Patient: sex F, age 69
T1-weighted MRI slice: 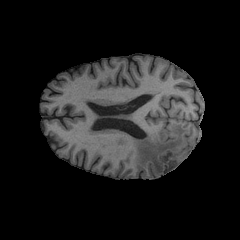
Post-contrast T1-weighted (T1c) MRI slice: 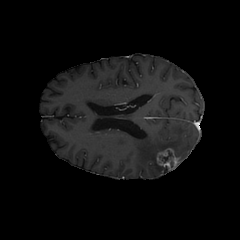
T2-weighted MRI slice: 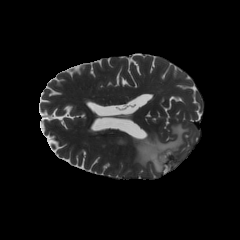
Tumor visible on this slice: yes
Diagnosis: Glioblastoma, IDH-wildtype
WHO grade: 4